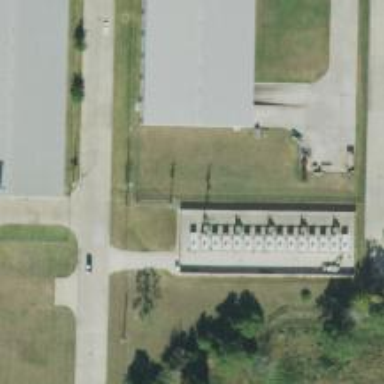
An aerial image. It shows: Generator is pictured.